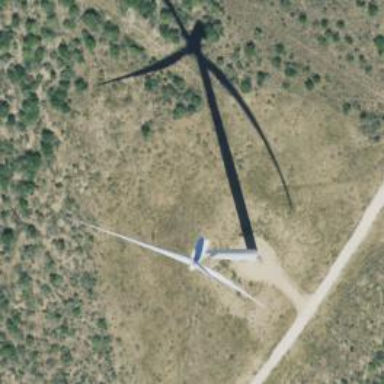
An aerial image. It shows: Wind generator powered by horizontal axis wind turbine.